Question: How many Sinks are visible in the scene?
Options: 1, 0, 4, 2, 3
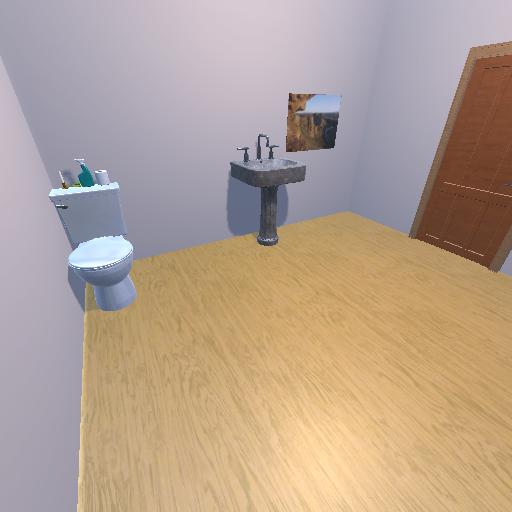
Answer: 1